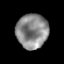
Tissue: prostate
Cell type: T cells
Senescence score: 0.3343
Nuclear area (px): 1064
Mean DAPI intensity: 138.181